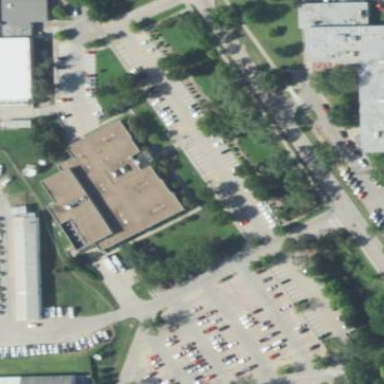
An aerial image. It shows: University building.